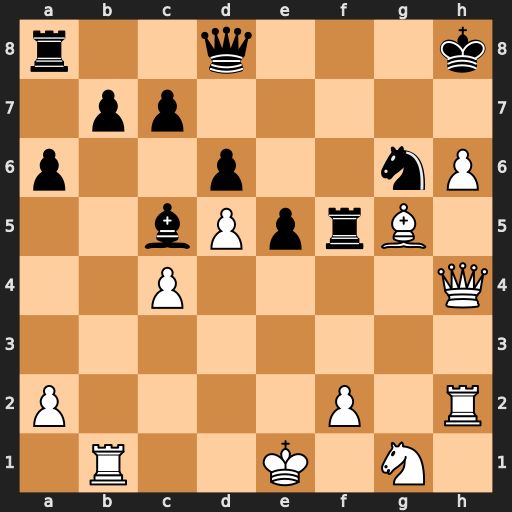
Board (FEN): r2q3k/1pp5/p2p2nP/2bPprB1/2P4Q/8/P4P1R/1R2K1N1
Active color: w
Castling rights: -
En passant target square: -
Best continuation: Bxd8 Nxh4 Bxh4